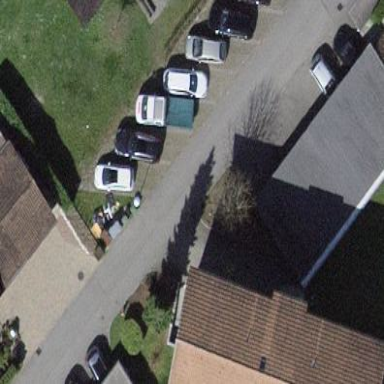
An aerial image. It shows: Garage.